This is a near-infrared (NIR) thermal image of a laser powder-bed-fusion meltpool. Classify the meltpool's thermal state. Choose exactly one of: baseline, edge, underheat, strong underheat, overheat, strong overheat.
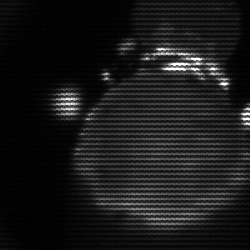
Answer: edge